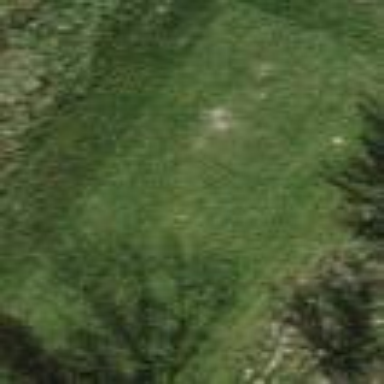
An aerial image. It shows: Golf tee on grassy land.